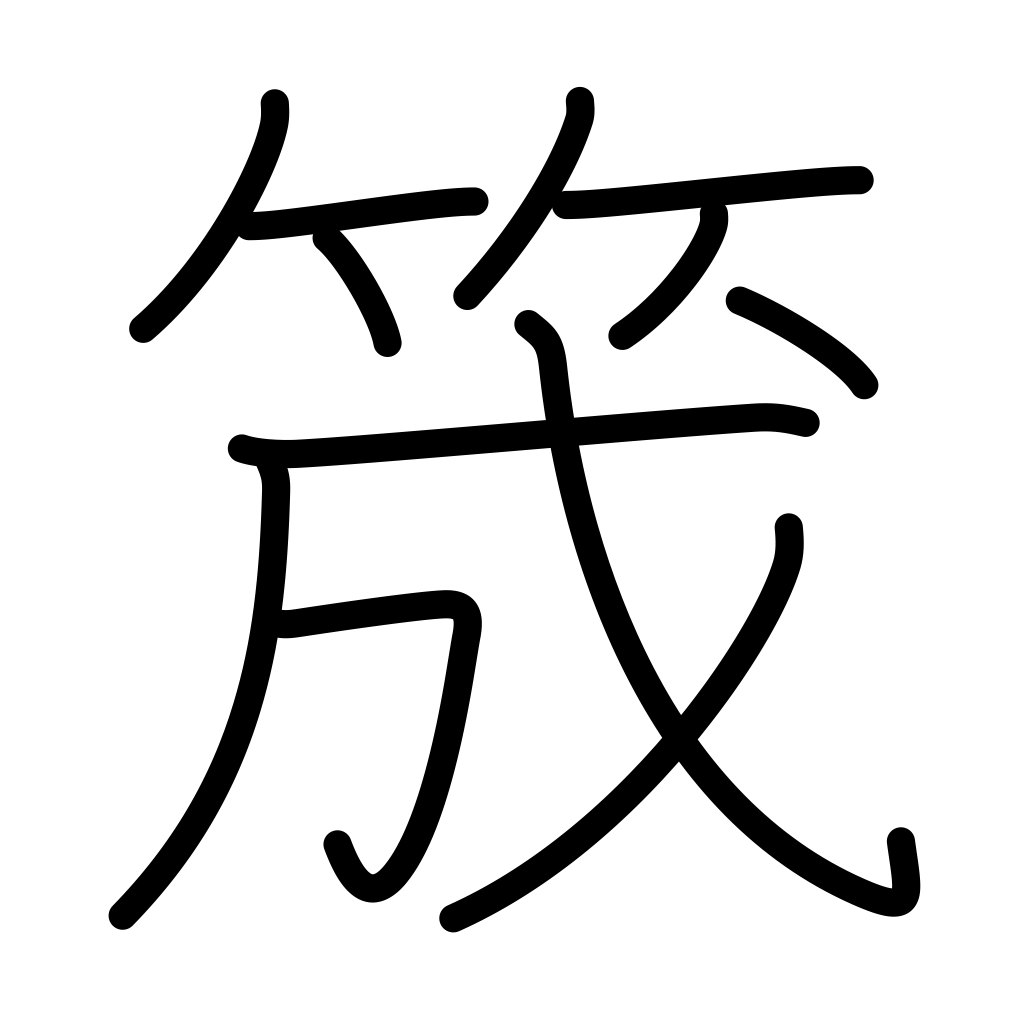
Meaning: reed, guide for yarn on a loom